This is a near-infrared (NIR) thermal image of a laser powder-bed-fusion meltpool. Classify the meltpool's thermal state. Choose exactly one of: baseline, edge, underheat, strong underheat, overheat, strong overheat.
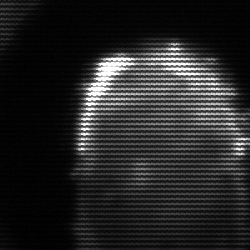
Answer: baseline